Question: I'm trying to implement view controller from this wireframe

As we have different screen resolutions - different number of yellow views can fit on the screen. All yellow views are same size 'UIImageView's, containing the same image.
What I'm trying to do is to layout view controller in storyboard except the yellow views. Then I calculate number of yellow views screen can fit and add them using auto layout in code. Like this:
'''
let numberOfViewsPerSide = numberOfViewsOnEachSide()
let viewImage = UIImage (named: "repeat_image")
var prevView = centerImageView
if let viewImage = viewImage {
for index in 0...(numberOfViewsPerSide - 1) {
var newView = UIImageView(image: viewImage)
newView.setTranslatesAutoresizingMaskIntoConstraints(false)
let views = ["prevView" : prevView, "newView" : newView]
self.view.addSubview(newView)
let constraint_H = NSLayoutConstraint.constraintsWithVisualFormat("H:[newView]-15-[prevView]", options: NSLayoutFormatOptions.AlignAllCenterY, metrics: nil, views: views)
self.view.addConstraints(constraint_H)
prevView = newView
}
}
'''
The problem is that in 'viewDidLoad' and 'viewWillAppear' methods auto layout isn't triggered yet. So 'centerImageView' doesn't have right size and position. Moreover its superview is 'nil' at this point. So I basically can't add constraint to view without parent.
My code works in 'viewDidAppear' method but that means that all yellow views will appear only after transition animation is completed.
Do you have any idea how to implement that without doing everything in storyboard or purely in code. 'UILabel', 'UIButton' on the picture positioned deleted to the green 'centerView' - if I add 'centerView' in code I need to set all constraints for this screen in code.
Solution offered by @pteofil worked for me
so I call code above in 'viewWillAppear' like that:
'''
override func viewWillAppear(animated: Bool) {
super.viewWillAppear(animated)
self.view.layoutIfNeeded()
addRepeatedImages()
}
'''
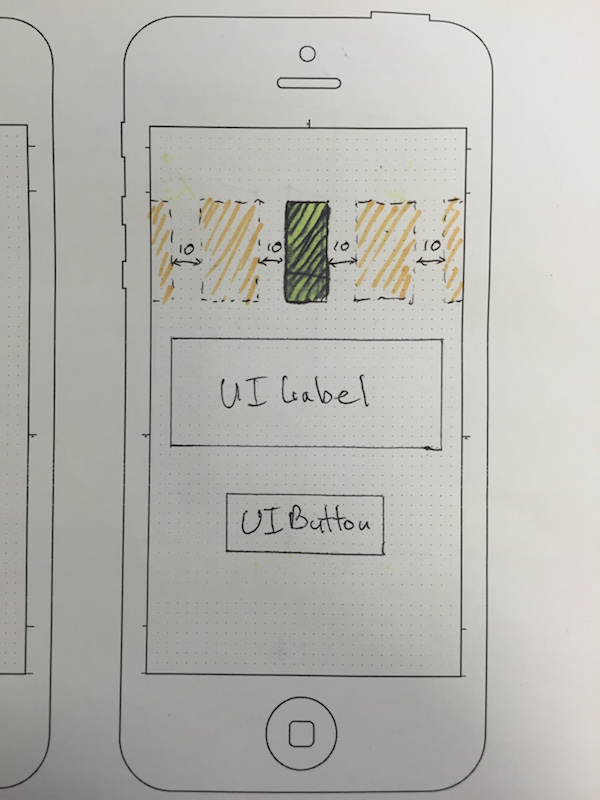
Answer: You can use 'layoutIfNeeded' to get the autolayout triggered and have your views the correct size.
But your yellow views almost looks like you could use a 'UICollectionView' to manage them...